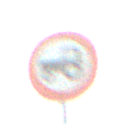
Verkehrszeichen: VerbotKraftfahrzeugeZuegeNichtSchneller25
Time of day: SunriseSunset
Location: Outdoor (RoadRail)
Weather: PartlyCloudy
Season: NotSpecified
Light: Natural